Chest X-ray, PA view. Patient: 31 years old, sex F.
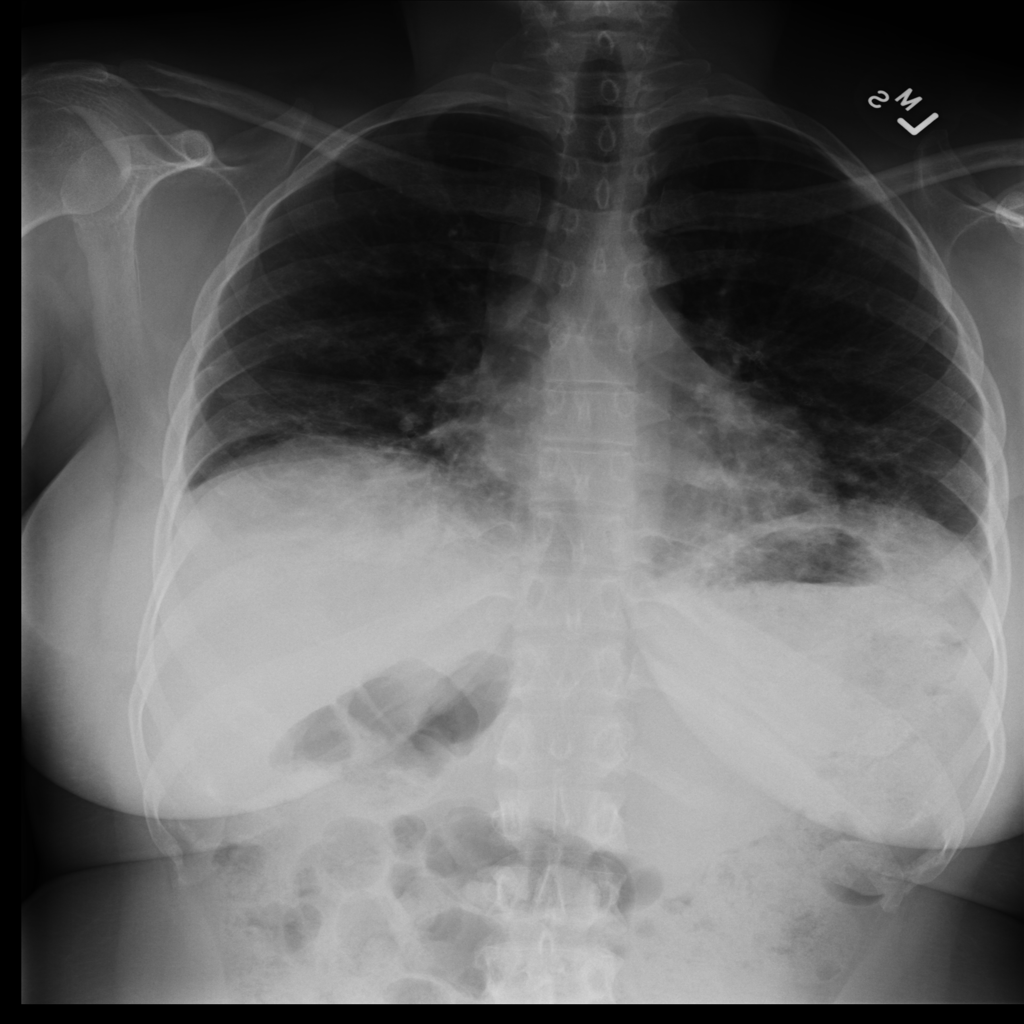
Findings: No Finding